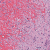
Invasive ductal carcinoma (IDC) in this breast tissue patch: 0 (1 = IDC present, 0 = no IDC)